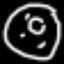
Label: donut